Interaction volume radius: 5 \u00c5
Interaction volume height: 15 \u00c5
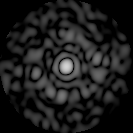
Disorder parameter: 0.8623